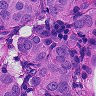
Metastatic tissue present: yes